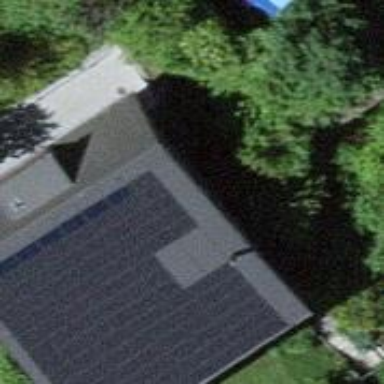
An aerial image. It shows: Solar power generator using photovoltaic panels.